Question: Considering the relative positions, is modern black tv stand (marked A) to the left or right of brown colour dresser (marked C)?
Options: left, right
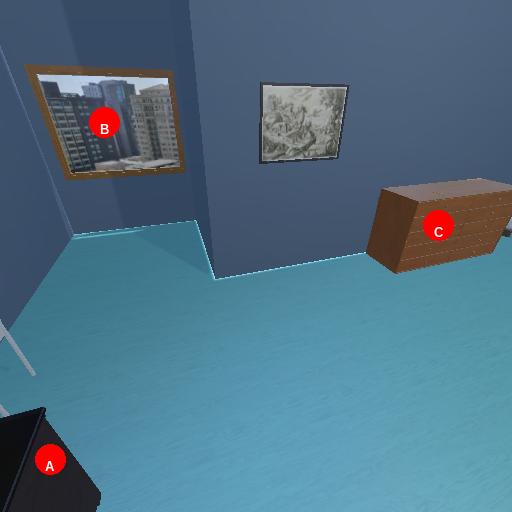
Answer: left